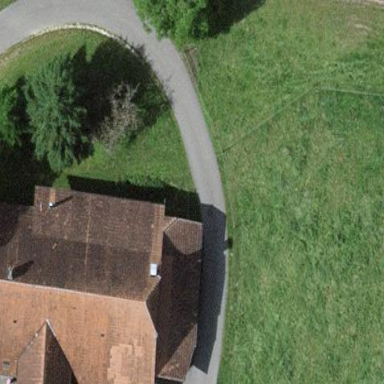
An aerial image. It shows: Farm building.